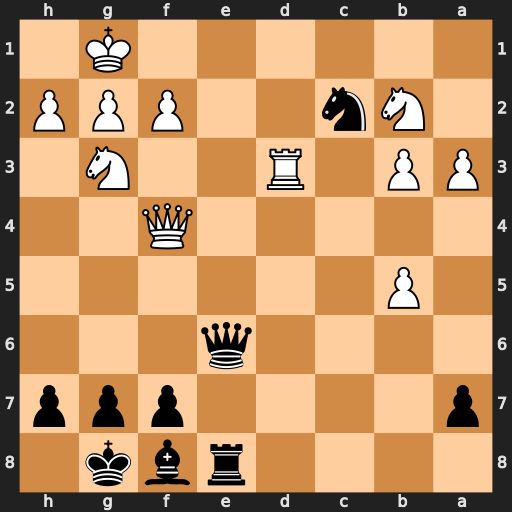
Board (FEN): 4rbk1/p4ppp/4q3/1P6/5Q2/PP1R2N1/1Nn2PPP/6K1
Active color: b
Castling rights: -
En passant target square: -
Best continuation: Qe1+ Nf1 Qxf1+ Kxf1 Re1#